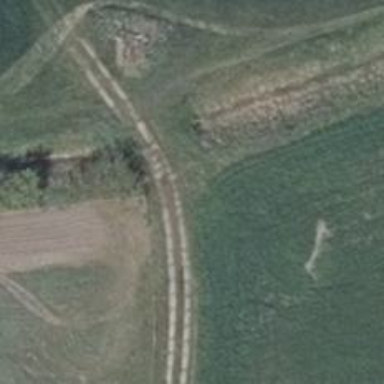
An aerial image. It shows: Track with grade2 concrete lanes.